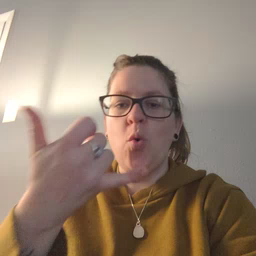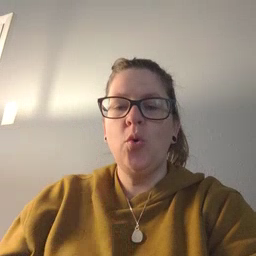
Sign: callonphone